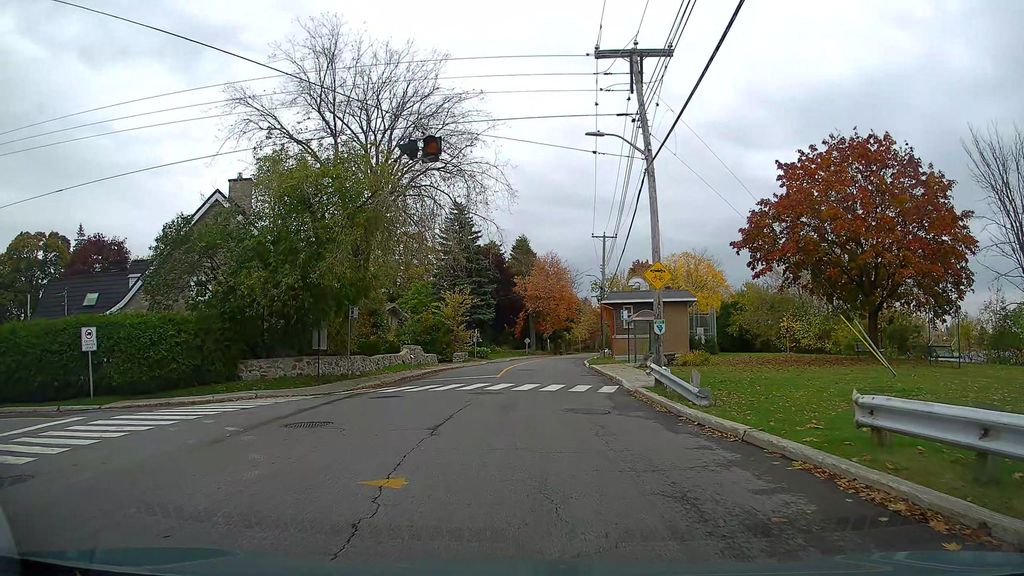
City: montreal